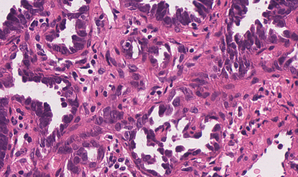
Tumor epithelial tissue: yes
Tumor-associated stroma tissue: yes
Normal tissue: no